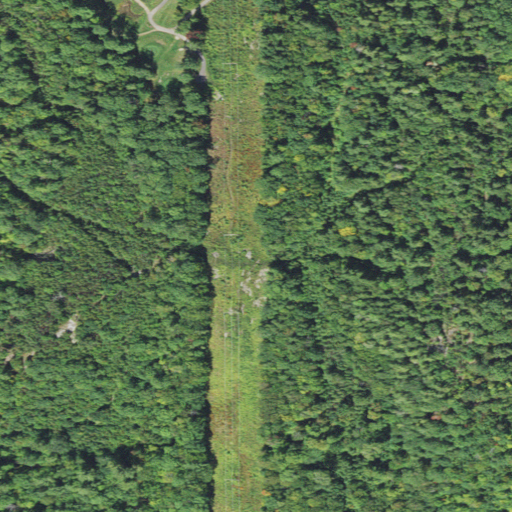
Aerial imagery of mountain in New Hampshire named Sunset Hill containing mixed forest, deciduous forest, evergreen forest, shrub, and low intensity development